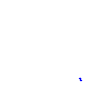
Particle: kaon